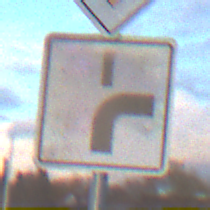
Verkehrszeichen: VerlaufVorfahrtsstrasse8
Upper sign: Vorfahrtsstrasse
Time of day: SunriseSunset
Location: Outdoor (Suburban)
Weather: PartlyCloudy
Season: NotSpecified
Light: Natural